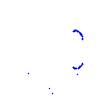
Particle: proton